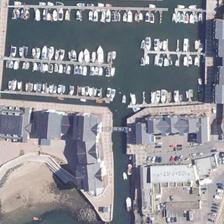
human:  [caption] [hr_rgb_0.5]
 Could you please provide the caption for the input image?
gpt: many boats are in a port surrounded by some buildings .

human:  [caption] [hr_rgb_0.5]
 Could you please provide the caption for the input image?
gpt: many boats are in a port surrounded by some buildings .

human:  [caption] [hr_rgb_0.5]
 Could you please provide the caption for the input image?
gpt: many boats are in a port surrounded by some buildings .

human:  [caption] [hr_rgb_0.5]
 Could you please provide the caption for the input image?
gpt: many boats are in a port surrounded by some buildings .

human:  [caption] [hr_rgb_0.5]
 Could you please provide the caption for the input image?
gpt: many boats are in a port surrounded by some buildings .